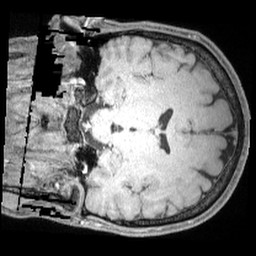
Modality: T1w
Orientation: coronal
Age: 25
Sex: male